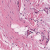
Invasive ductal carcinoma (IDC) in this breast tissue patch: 0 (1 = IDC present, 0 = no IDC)